Aerial crown-view tile of a tropical tree (Barro Colorado Island, Panama), acquired 20241216:
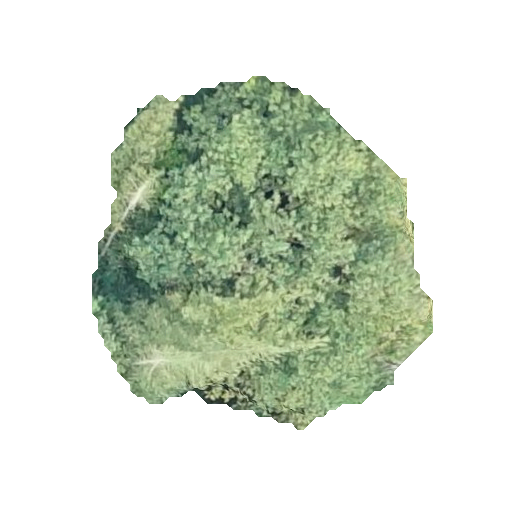
Species: Hieronyma alchorneoides
GBIF accepted scientific name: Hieronyma alchorneoides
Crown area: 128.614 m²